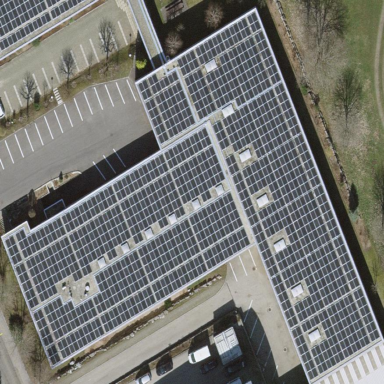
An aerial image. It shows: Solar power generator with photovoltaic panels.